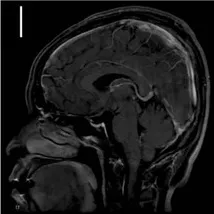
27 months after surgery. Showed complete removal of the lesion, with no sign of recurrence.
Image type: radiology (mri)